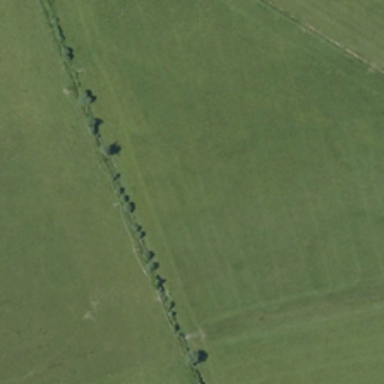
A lot of streamlined patterns are on the grass .